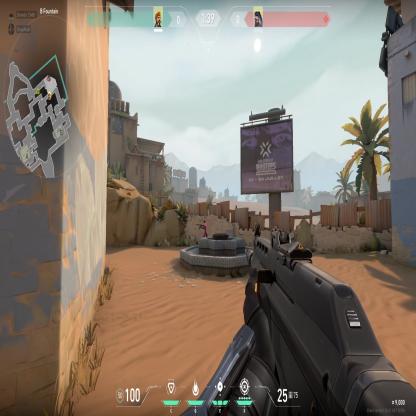
Label: enemy